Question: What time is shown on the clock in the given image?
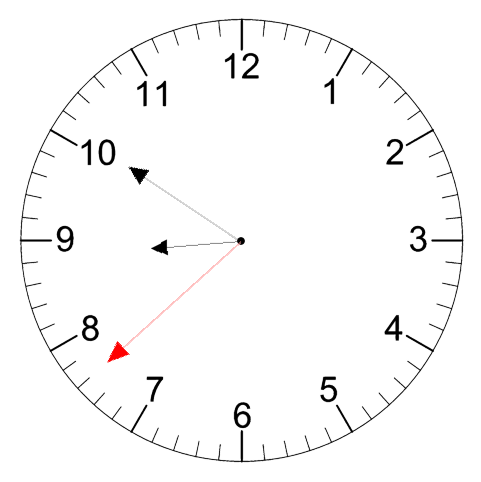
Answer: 08:50:38